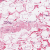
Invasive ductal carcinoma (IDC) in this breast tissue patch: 0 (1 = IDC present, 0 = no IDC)